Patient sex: M
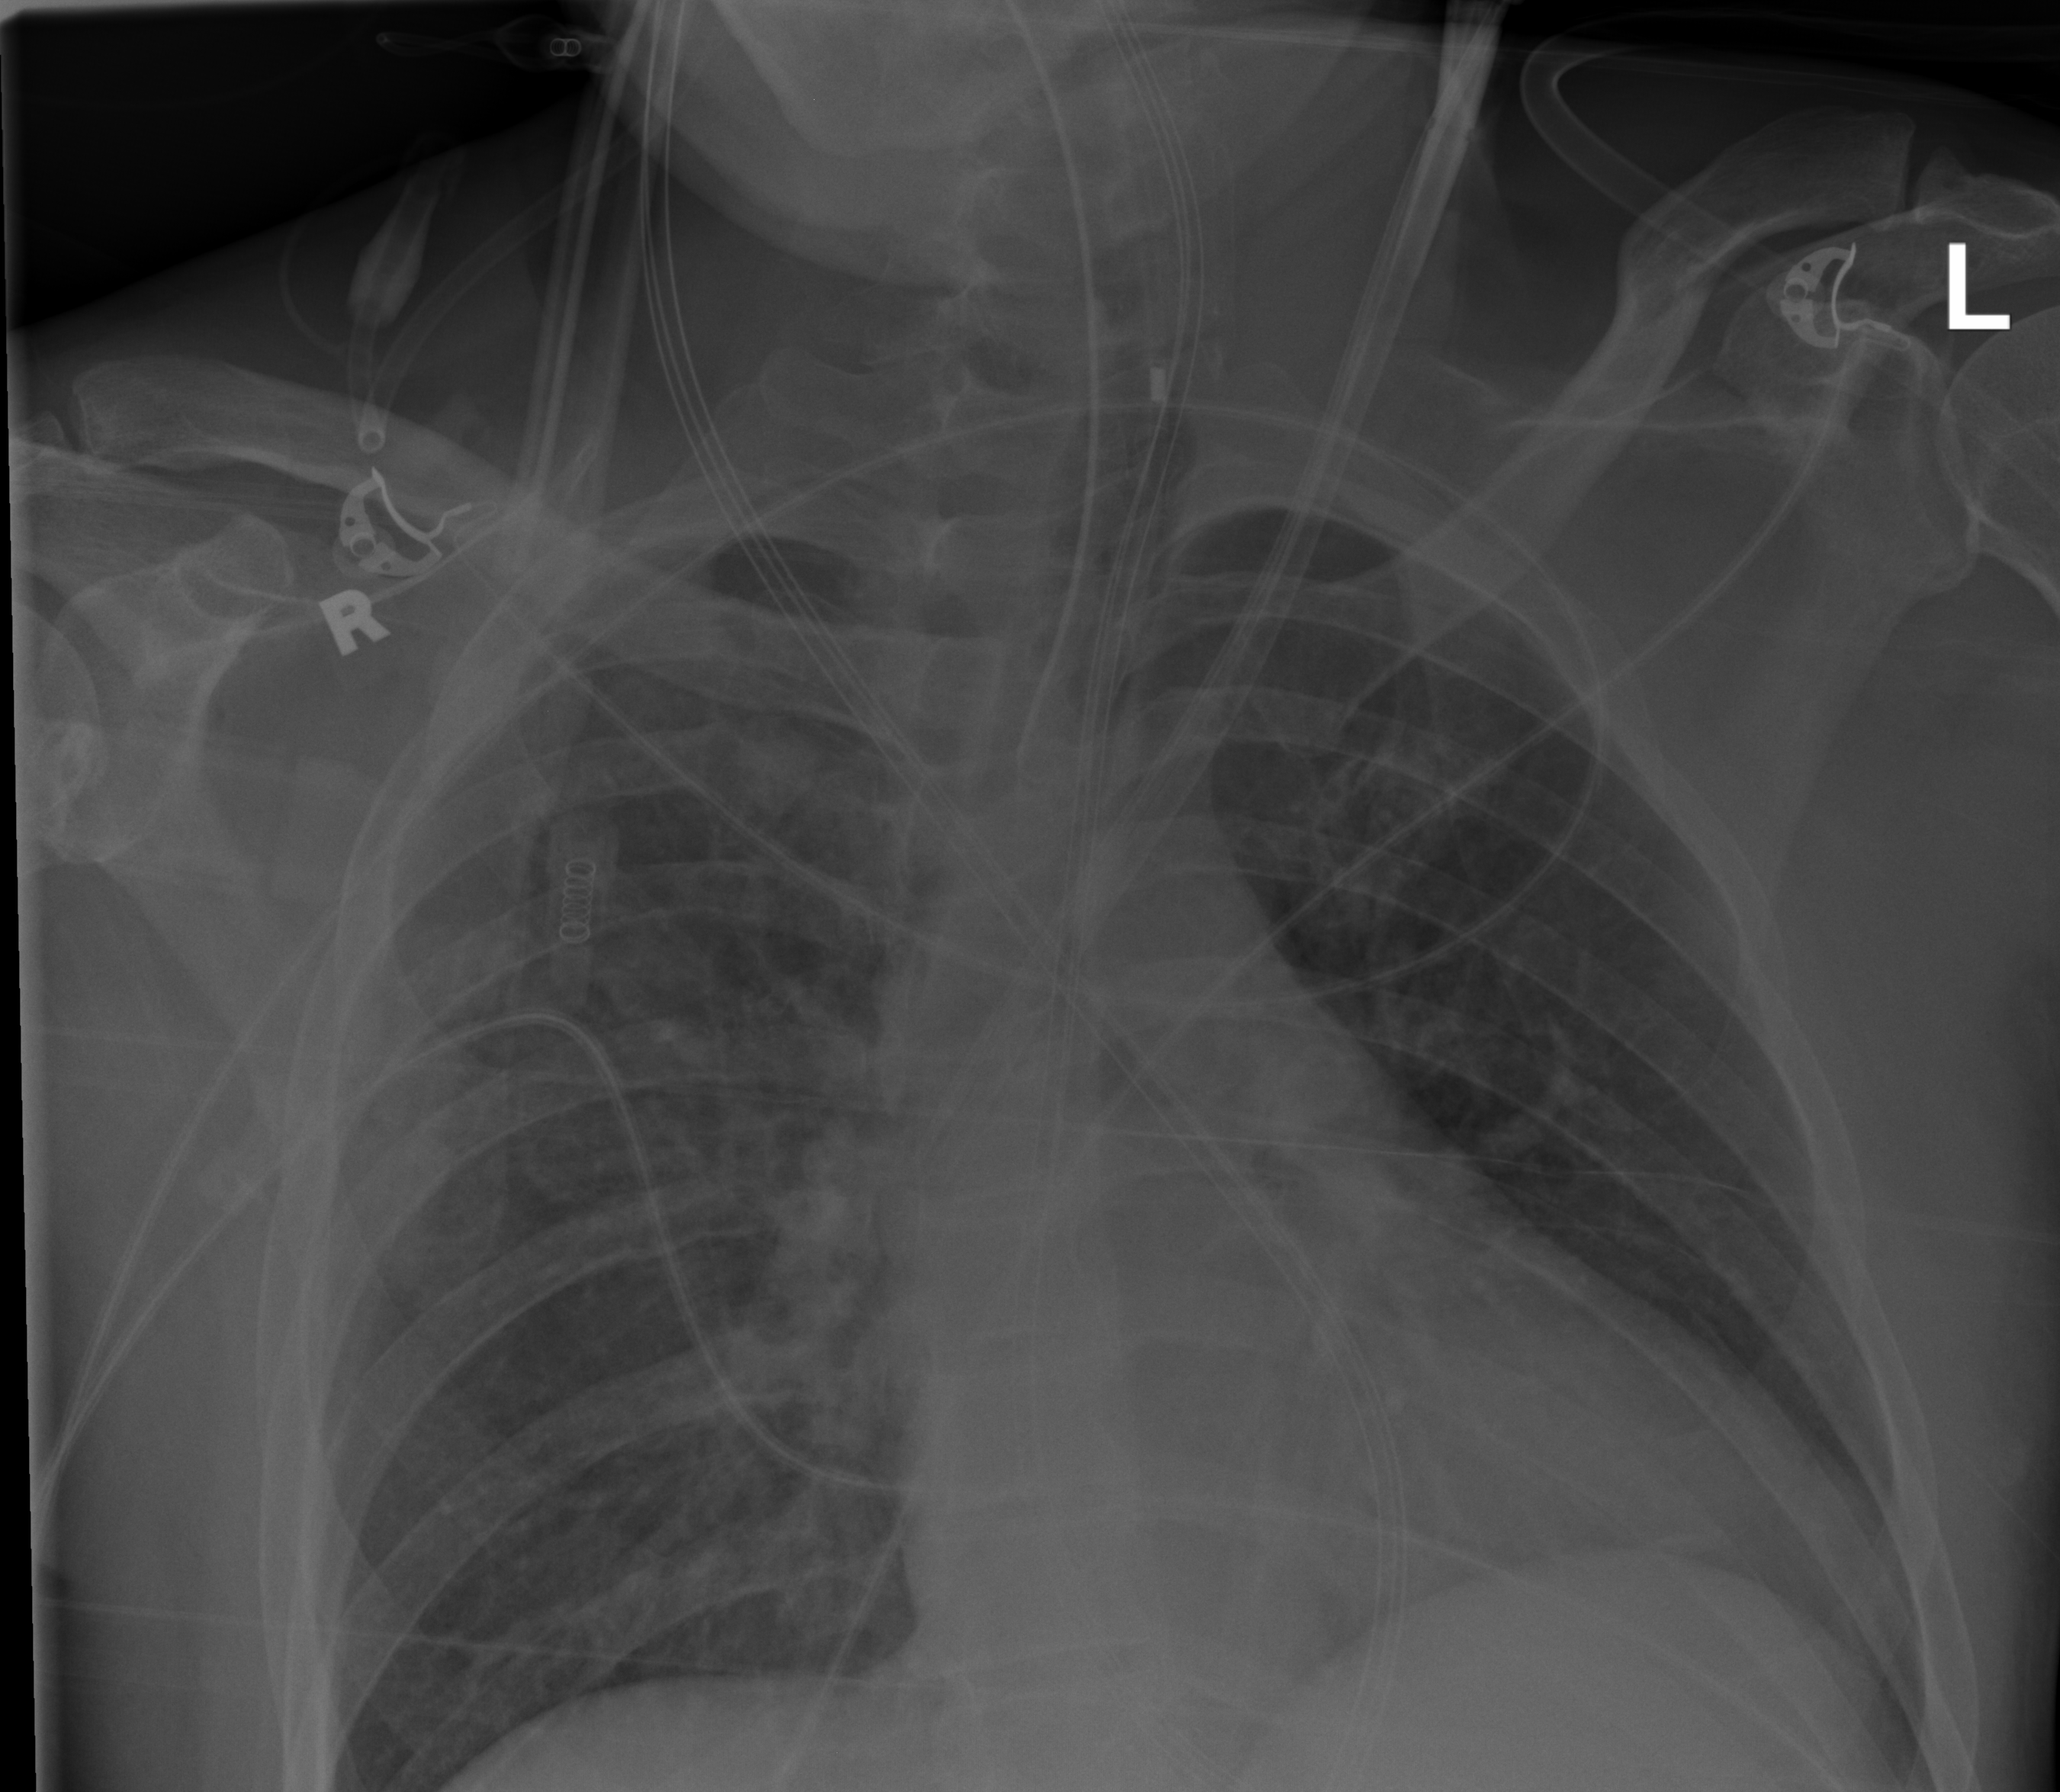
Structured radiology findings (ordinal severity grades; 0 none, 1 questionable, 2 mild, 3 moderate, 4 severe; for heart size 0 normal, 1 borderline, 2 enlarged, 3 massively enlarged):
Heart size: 2
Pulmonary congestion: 1
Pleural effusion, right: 0
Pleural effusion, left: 0
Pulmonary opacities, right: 1
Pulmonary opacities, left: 0
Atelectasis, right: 0
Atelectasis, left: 0